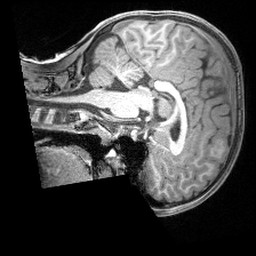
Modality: T1w
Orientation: sagittal
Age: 9
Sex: male
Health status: ill
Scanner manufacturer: siemens
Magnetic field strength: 3 T
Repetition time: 1.6 s
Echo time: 0.00179 s